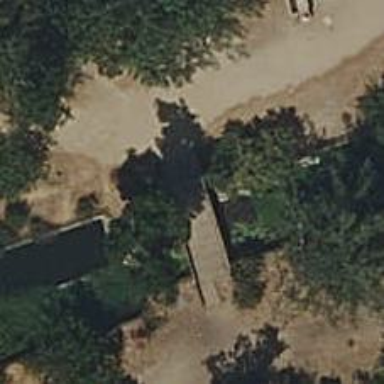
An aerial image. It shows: Path.